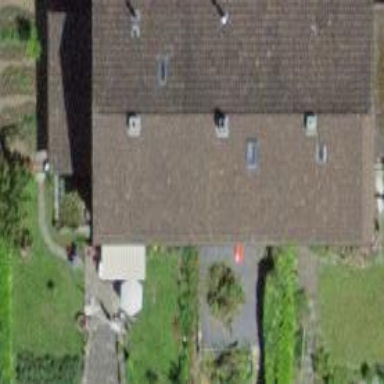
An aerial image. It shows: Terrace building with gabled roof.